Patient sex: M
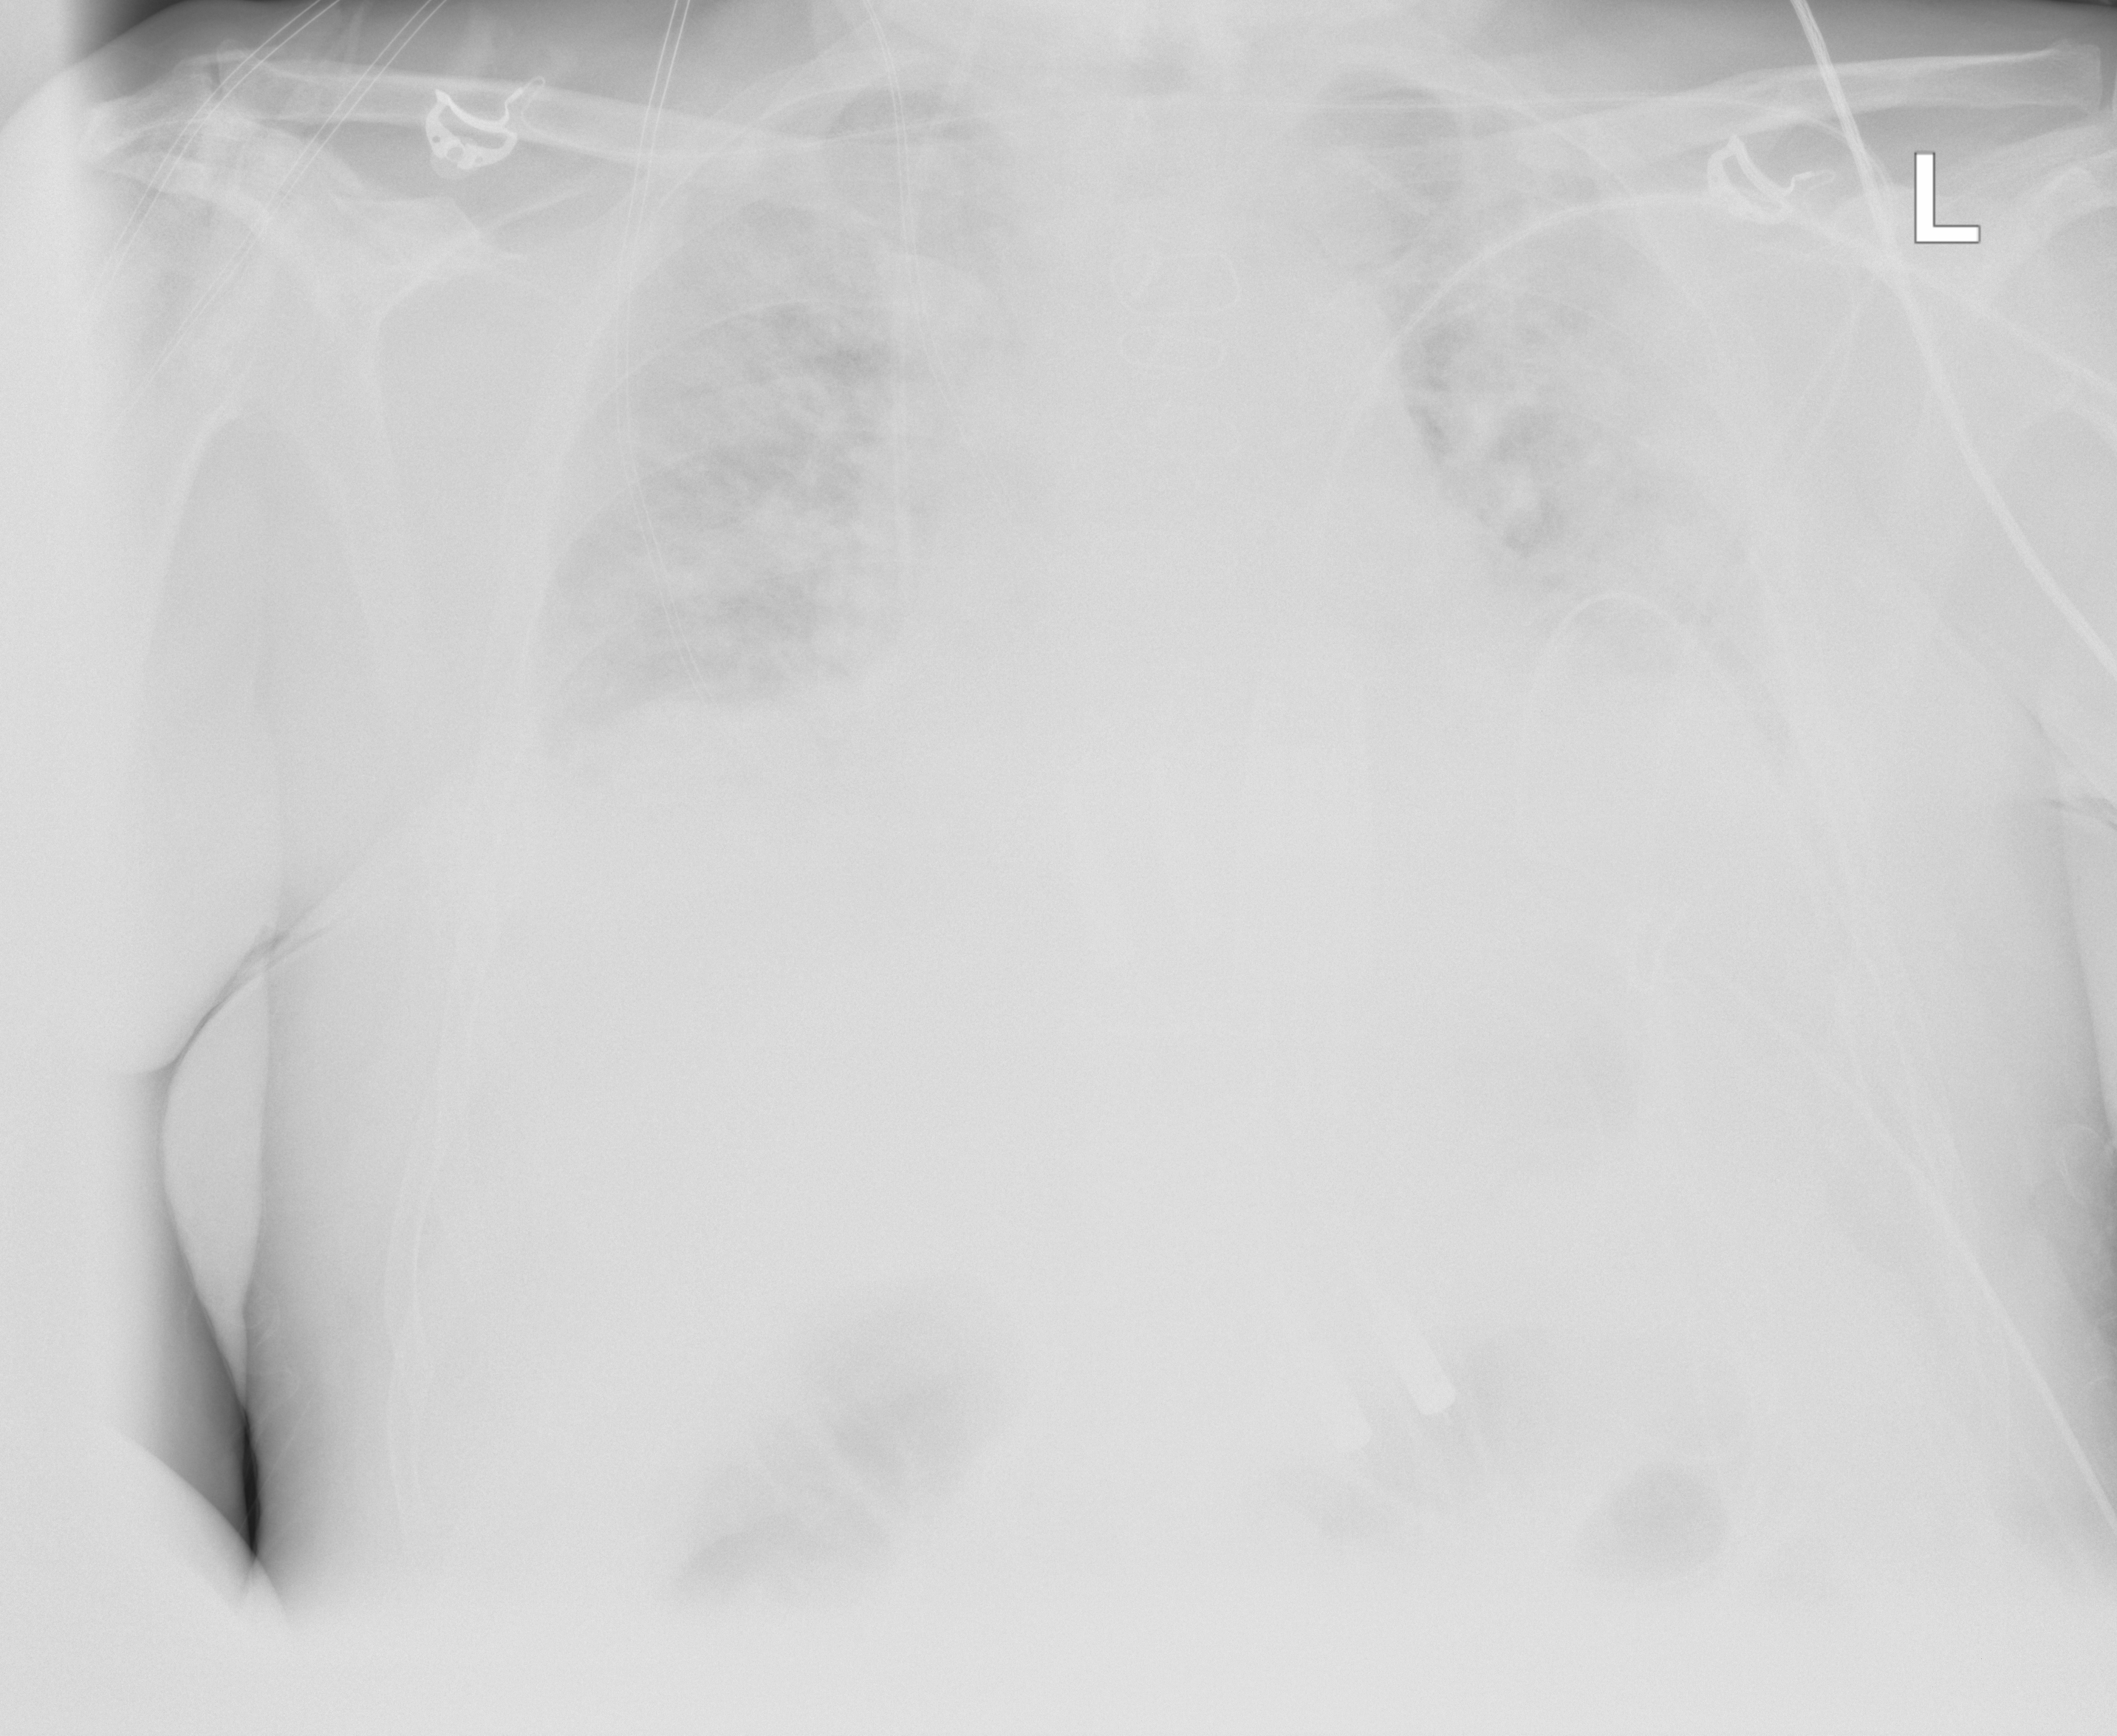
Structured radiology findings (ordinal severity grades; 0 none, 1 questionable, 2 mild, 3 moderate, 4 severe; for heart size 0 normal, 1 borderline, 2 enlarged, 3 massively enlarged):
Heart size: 3
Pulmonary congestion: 2
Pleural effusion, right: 2
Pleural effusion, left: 2
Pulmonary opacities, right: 0
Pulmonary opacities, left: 0
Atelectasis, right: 2
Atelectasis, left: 2